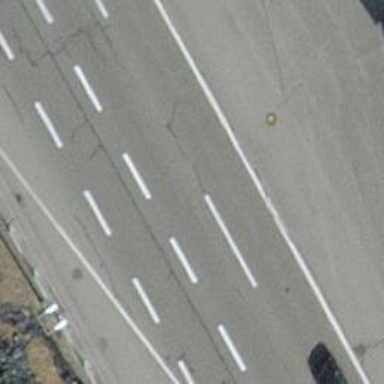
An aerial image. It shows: Asphalt motorway.